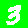
Digit: 3